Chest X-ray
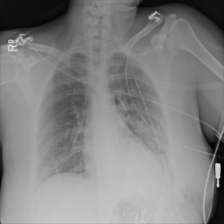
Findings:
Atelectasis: negative
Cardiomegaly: negative
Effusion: negative
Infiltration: negative
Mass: negative
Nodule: negative
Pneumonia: negative
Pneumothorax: negative
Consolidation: negative
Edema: negative
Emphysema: negative
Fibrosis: negative
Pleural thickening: negative
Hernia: negative